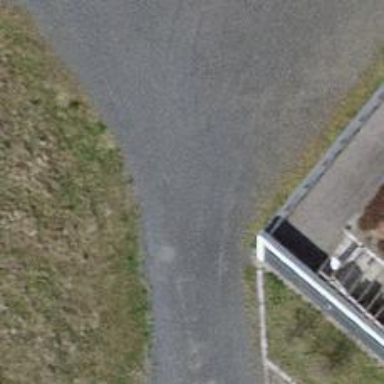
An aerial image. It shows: Unpaved footway.